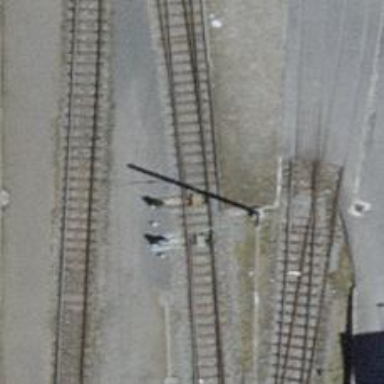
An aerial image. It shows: Railway yard with electrified tracks and single track.